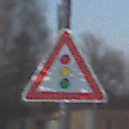
Verkehrszeichen: Lichtzeichenanlage
Umgebung: Outdoor, Suburban
Tageszeit: SunriseSunset
Wetter: PartlyCloudy
Licht: Natural
Jahreszeit: Winter
Kontrast: MediumContrast